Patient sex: F
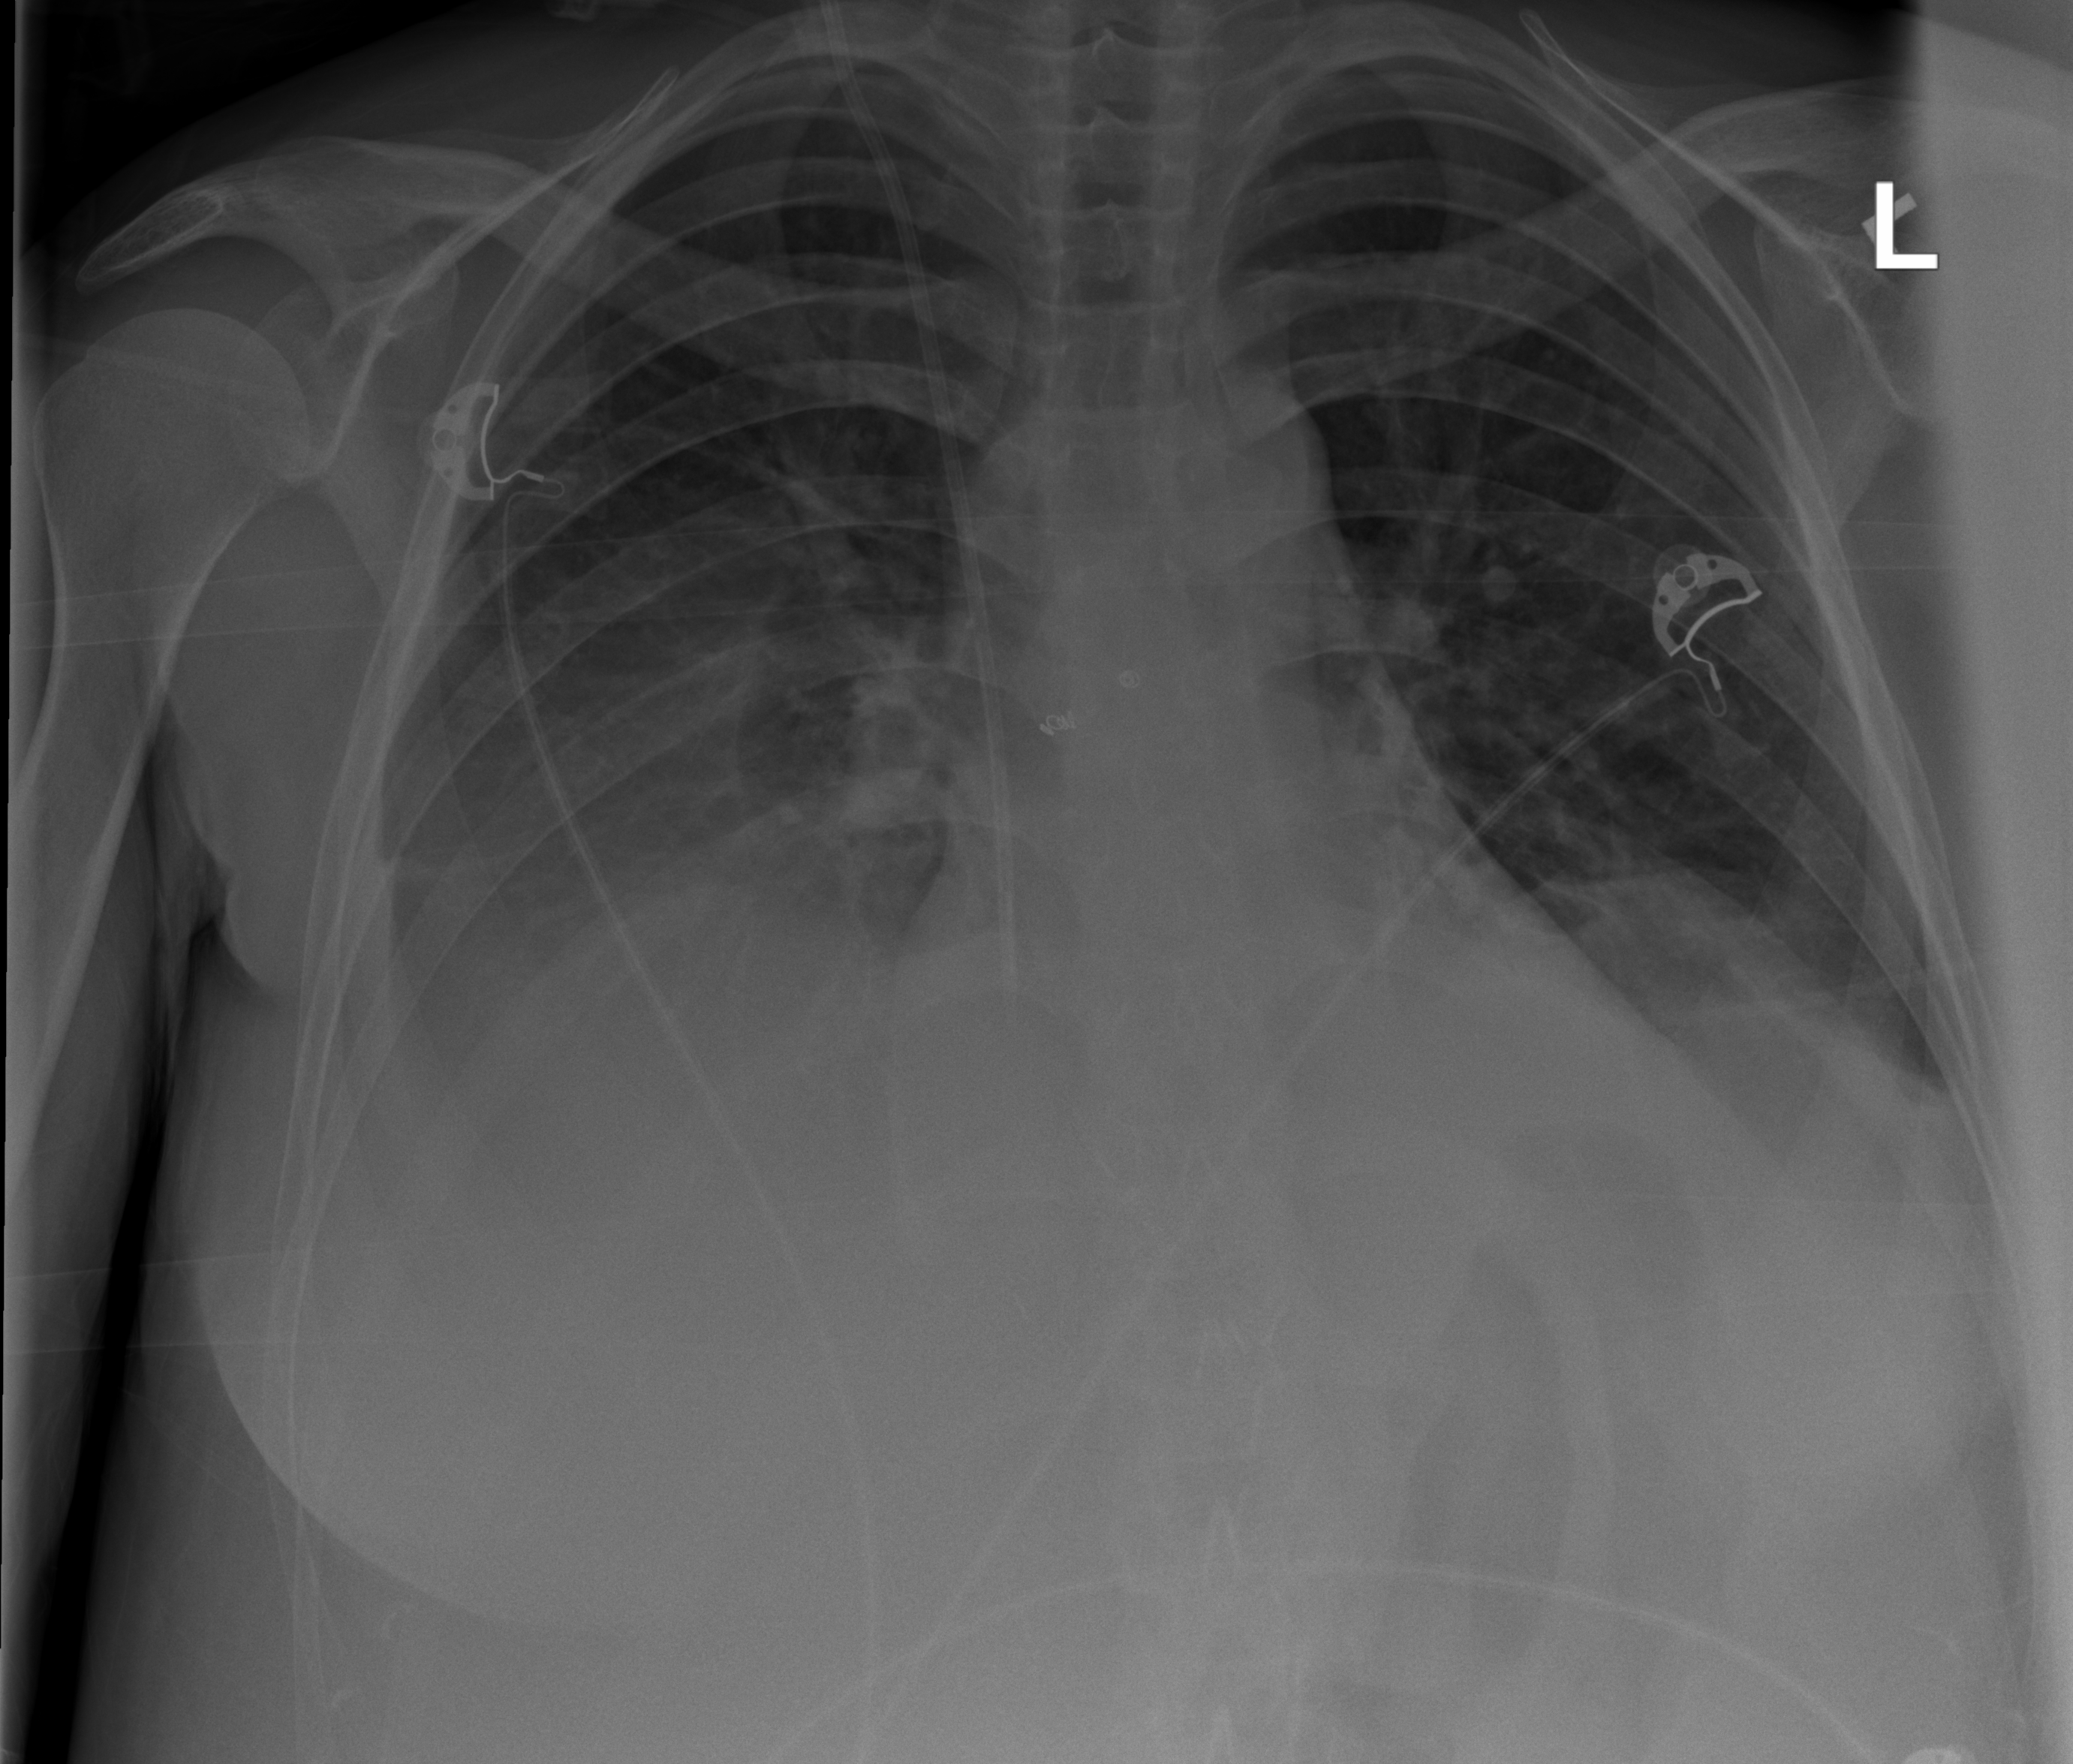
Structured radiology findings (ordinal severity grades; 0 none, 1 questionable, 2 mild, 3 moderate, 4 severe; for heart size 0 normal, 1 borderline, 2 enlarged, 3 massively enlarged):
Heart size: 2
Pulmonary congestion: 2
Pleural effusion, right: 3
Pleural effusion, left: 2
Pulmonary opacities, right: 0
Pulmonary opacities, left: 0
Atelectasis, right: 3
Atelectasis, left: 2